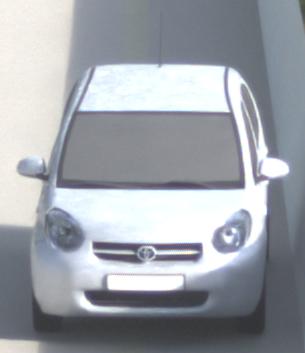
Make: Toyota
Model: Passo
Detailed model: Toyota Passo X Yururi
Model produced from: 2010
Model produced until: 2016
Doors: 5
Color: white
Road condition: dry road
Daytime: morning or afternoon
Contrast: low contrast